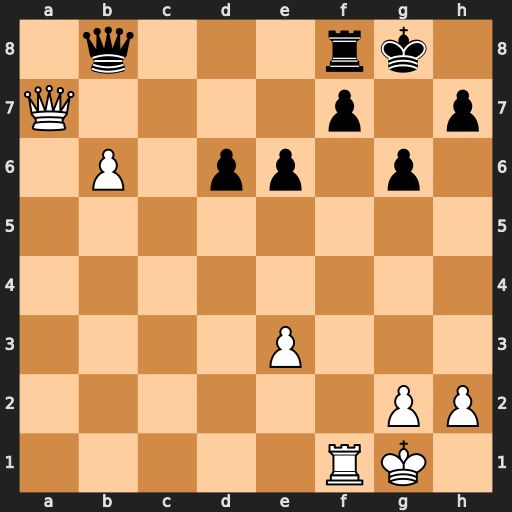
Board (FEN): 1q3rk1/Q4p1p/1P1pp1p1/8/8/4P3/6PP/5RK1
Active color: w
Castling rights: -
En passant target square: -
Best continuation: Rxf7 Rxf7 Qxb8+